Interaction volume radius: 5 \u00c5
Interaction volume height: 10 \u00c5
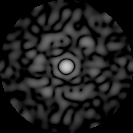
Disorder parameter: 0.8478